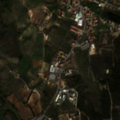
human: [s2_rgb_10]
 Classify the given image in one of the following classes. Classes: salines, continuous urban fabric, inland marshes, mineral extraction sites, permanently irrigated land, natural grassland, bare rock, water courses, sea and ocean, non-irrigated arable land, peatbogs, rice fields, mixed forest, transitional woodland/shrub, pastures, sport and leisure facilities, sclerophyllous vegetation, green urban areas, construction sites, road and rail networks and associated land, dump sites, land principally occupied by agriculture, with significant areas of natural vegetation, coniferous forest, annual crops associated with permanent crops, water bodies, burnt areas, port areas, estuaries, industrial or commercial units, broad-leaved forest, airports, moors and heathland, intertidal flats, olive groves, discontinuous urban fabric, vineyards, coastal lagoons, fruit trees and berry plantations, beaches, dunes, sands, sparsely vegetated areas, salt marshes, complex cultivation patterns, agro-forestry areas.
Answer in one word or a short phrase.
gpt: discontinuous urban fabric, complex cultivation patterns, mixed forest, natural grassland, transitional woodland/shrub